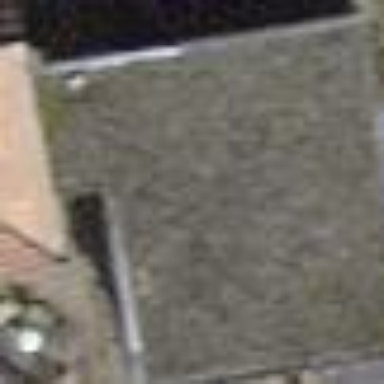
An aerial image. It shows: Group of garages.